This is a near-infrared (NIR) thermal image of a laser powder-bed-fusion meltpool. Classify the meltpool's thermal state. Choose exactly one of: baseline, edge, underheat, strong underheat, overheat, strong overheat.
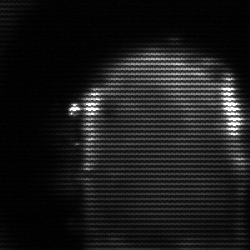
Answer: baseline